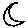
Label: moon